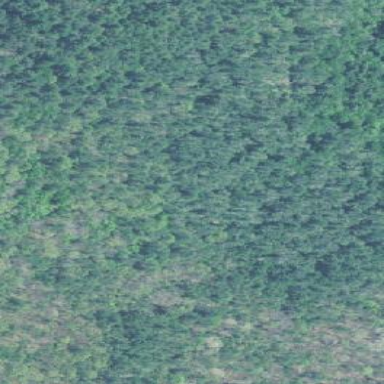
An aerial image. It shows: Needle-leaved woodland.